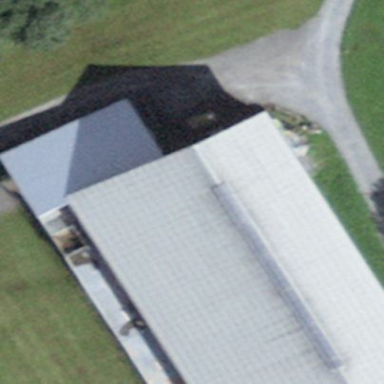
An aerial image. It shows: Farm auxiliary building.